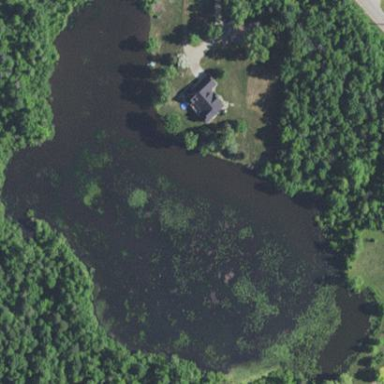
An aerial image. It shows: Pond with natural water.